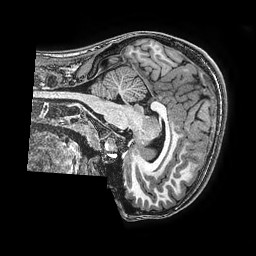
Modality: T1w
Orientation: sagittal
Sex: male
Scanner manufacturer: ge
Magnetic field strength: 3 T
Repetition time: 0.0077 s
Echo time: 0.003436 s